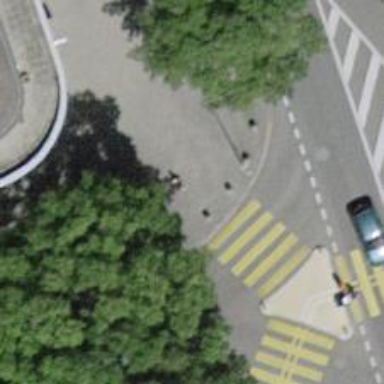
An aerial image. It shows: Kerb serving as barrier.